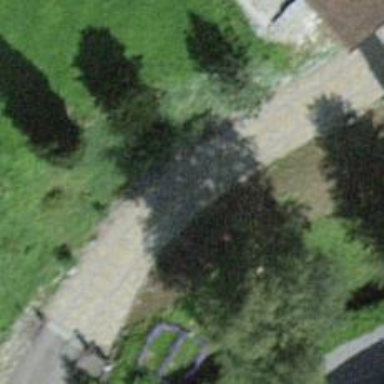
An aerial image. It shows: Driveway leading to service road.